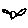
Label: bird